Question: '
How to write code to print a tooltip message in python?
I am using the following code to move my pointer to the element on the web page:
'''
element = driver.find_element_by_css_selector("locator")
webdriver.ActionChains(driver).move_to_element(element).perform()
time.sleep(3)
'''
Also, our developer is using the same class for all the tool tip messages on that page so I don't know how to print that particular tooltip message.
HTML code:
'''
<div class="d3-tip n" style="position: absolute; opacity: 0; pointer-events: none; top: 1108px; left: 116px;"><div><strong>Table Name:</strong> <span style="color:#1F77B4">lineitem</span></div><div><strong>Number of Queries:</strong> <span style="color:#1F77B4">13</span></div></div>
'''
I want to print the "lineitem" and "13" from the above div tag
But as I mentioned this is another div tag with the same class that has a different tool tip message:
'''
<div class="d3-tip n" style="position: absolute; opacity: 0; pointer-events: none; top: 469px; left: -180.23684692382813px;">select s_suppkey, s_name, s_address, s_phone, total_revenue from supplier s join revenue r on s.s_suppkey = r.supplier_no join (select max(total_revenue) as m from revenue) mr on r.total_revenue = mr.m order by s_suppkey </div>
'''
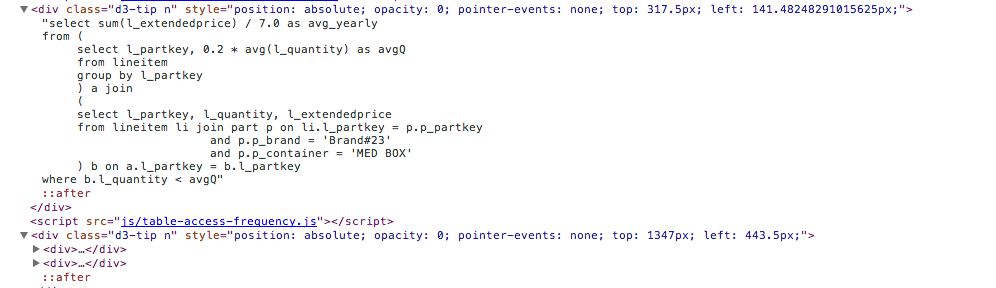
Answer: According to the info you've provided, you can get the desired 'div' by the text inside.
For example, you can check for 'Table Name:' text using the xpath:
'''
element = driver.find_element_by_xpath("//div[./div/strong, 'Table Name:']")
'''